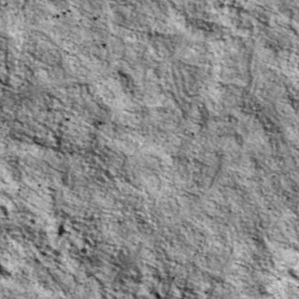
Label: non_frost